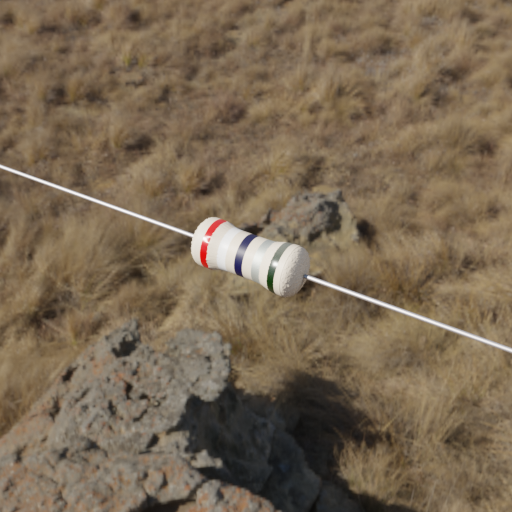
Resistor colour bands (in order): red, white, black, silver, black